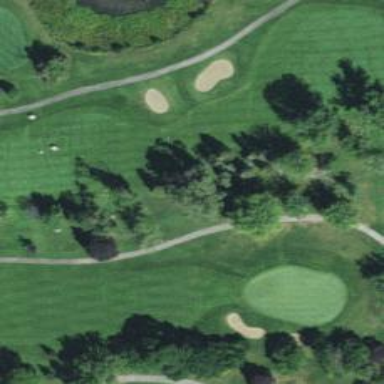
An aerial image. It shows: Path for both roads and golfers.